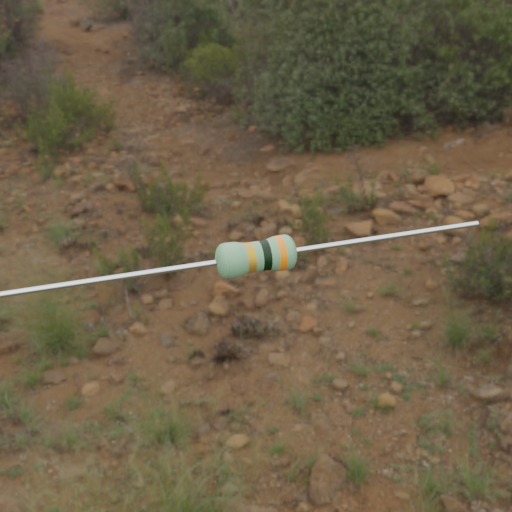
Resistor colour bands (in order): gold, black, orange